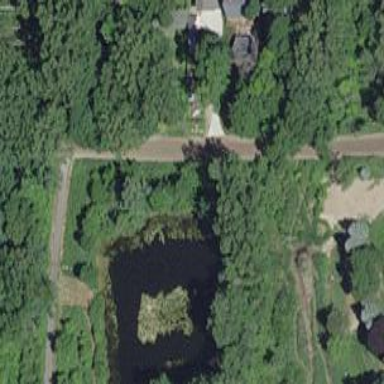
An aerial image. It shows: Serene pond surrounded by nature.